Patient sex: M
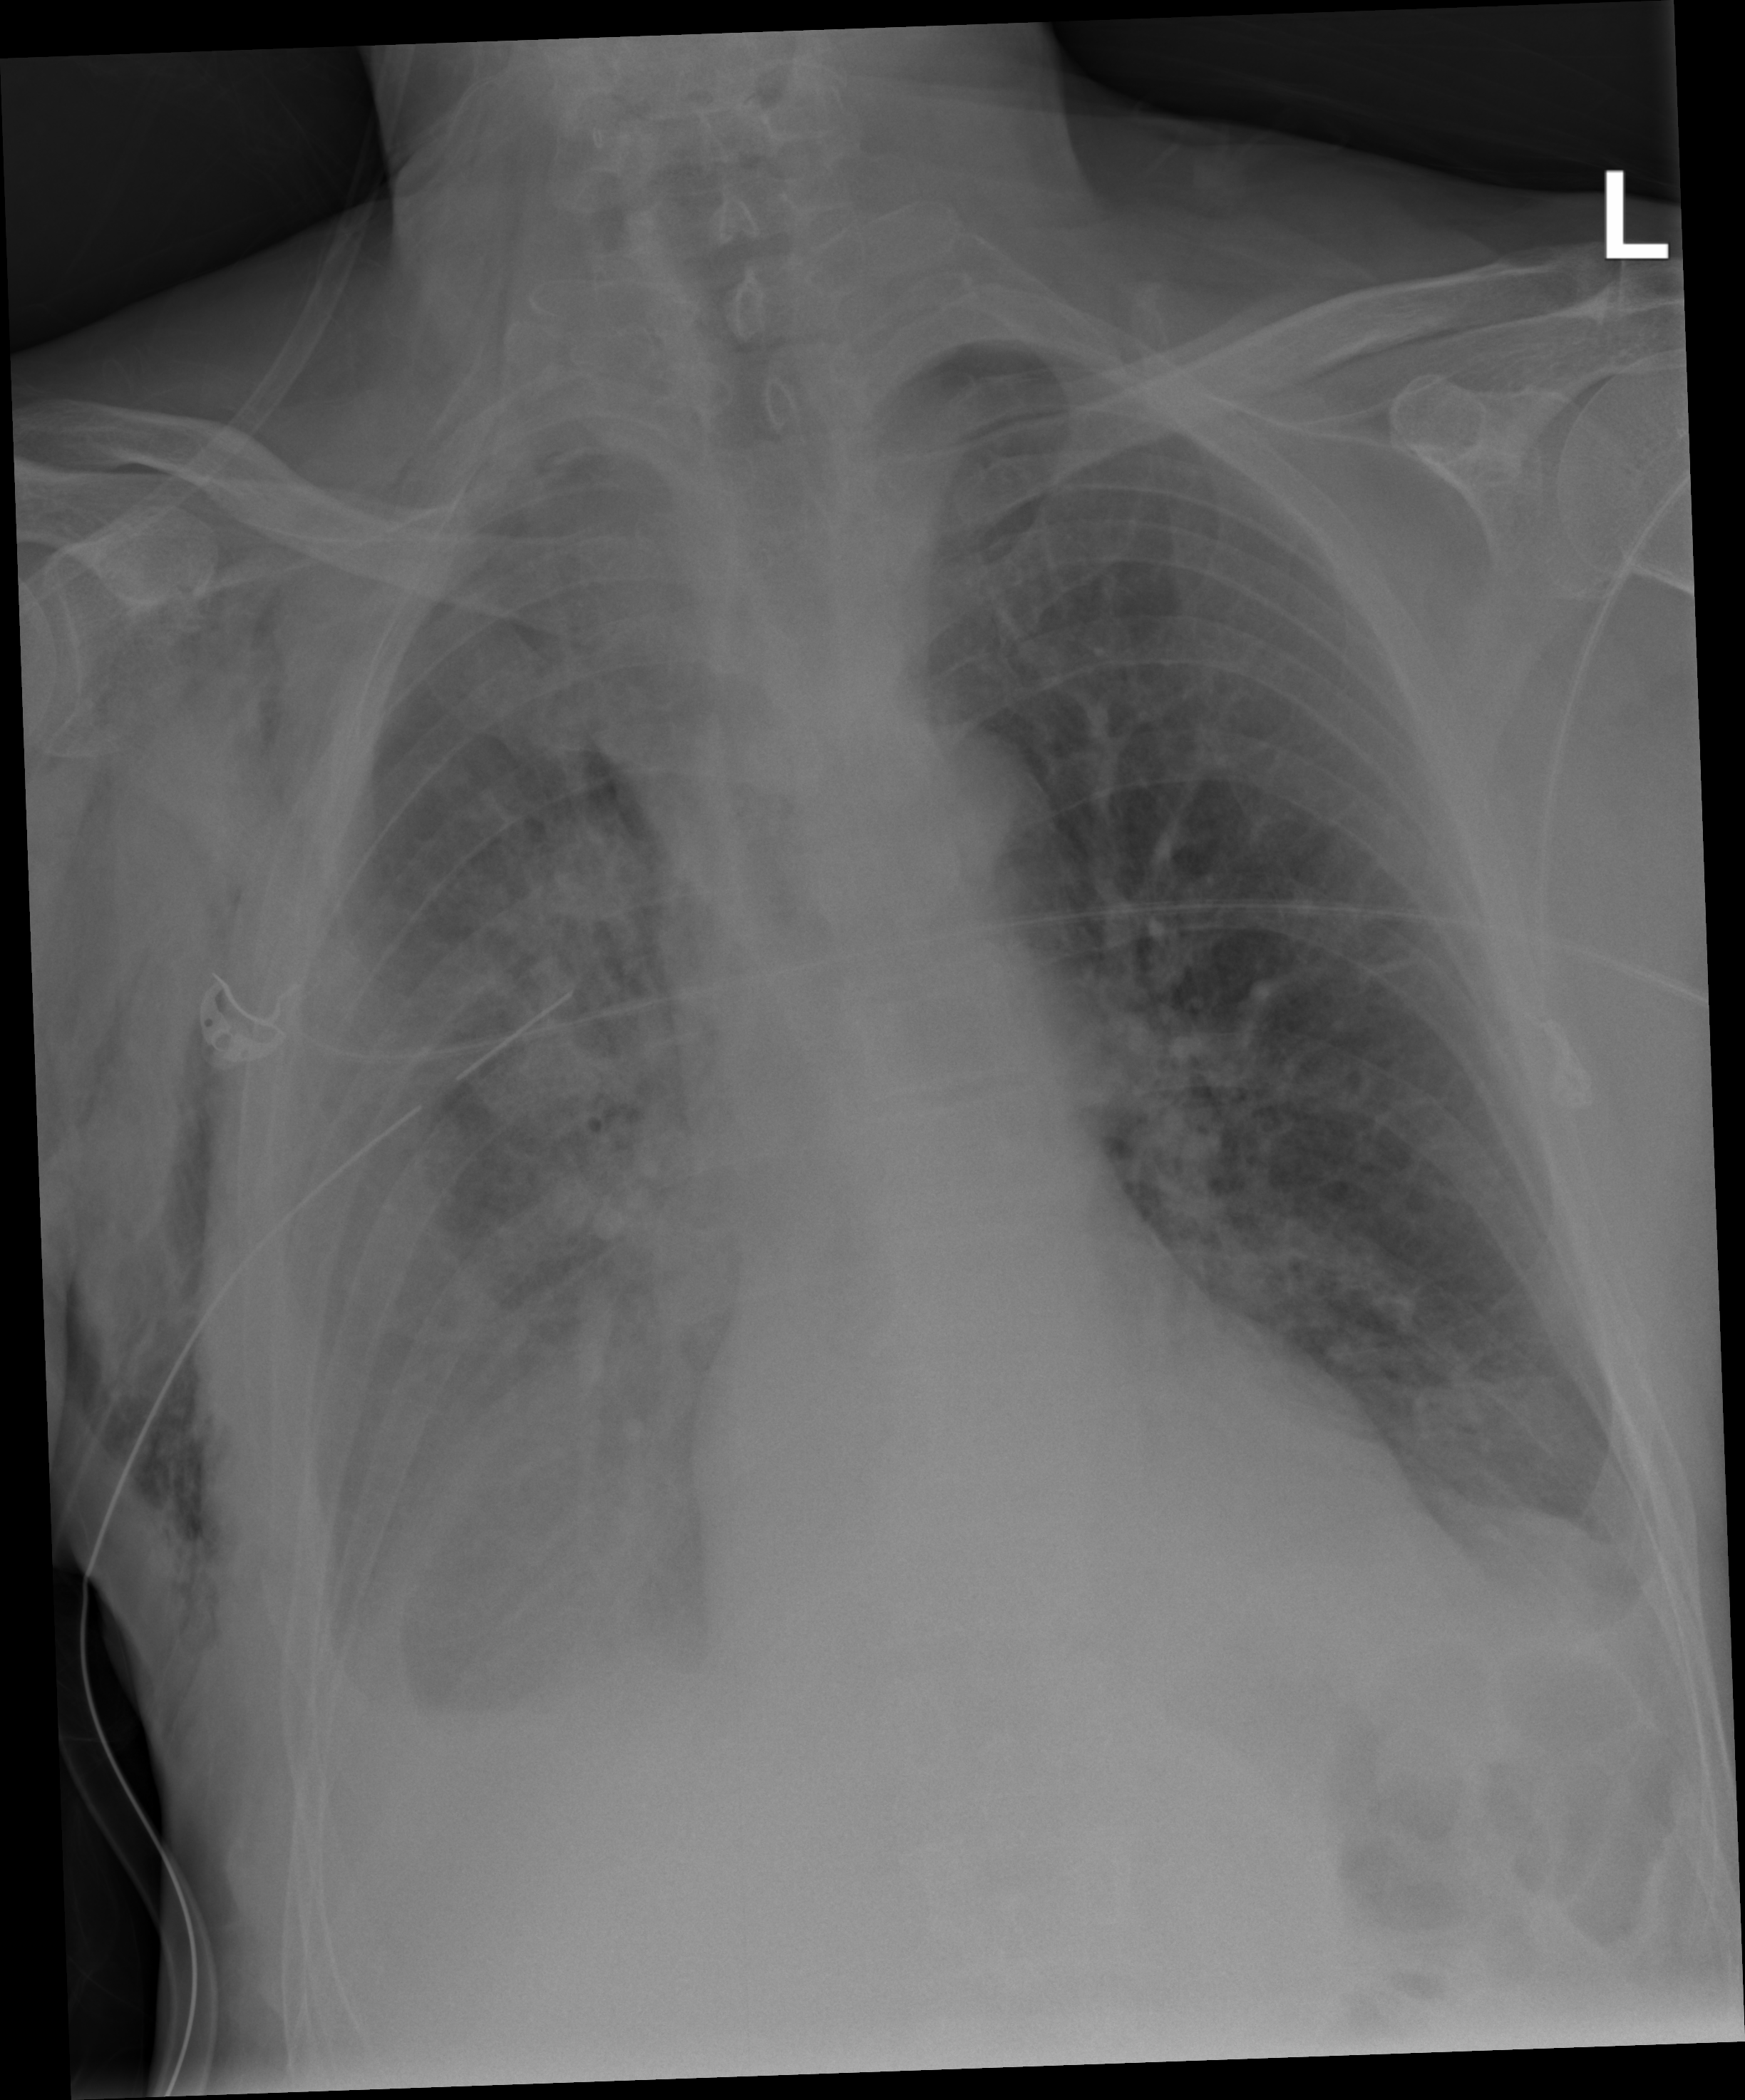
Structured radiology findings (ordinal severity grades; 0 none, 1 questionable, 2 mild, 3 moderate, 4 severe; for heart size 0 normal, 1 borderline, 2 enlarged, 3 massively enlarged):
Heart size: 0
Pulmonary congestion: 0
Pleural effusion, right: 3
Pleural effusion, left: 2
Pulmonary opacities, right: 2
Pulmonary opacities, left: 0
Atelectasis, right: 3
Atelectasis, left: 2